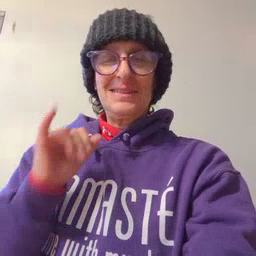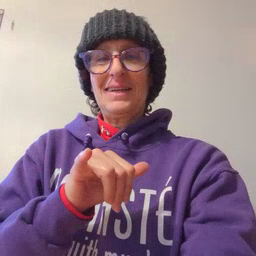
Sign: stay